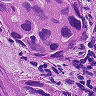
Metastatic tissue present: yes